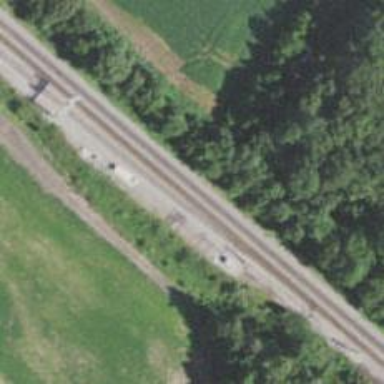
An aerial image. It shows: Site related to the railway.